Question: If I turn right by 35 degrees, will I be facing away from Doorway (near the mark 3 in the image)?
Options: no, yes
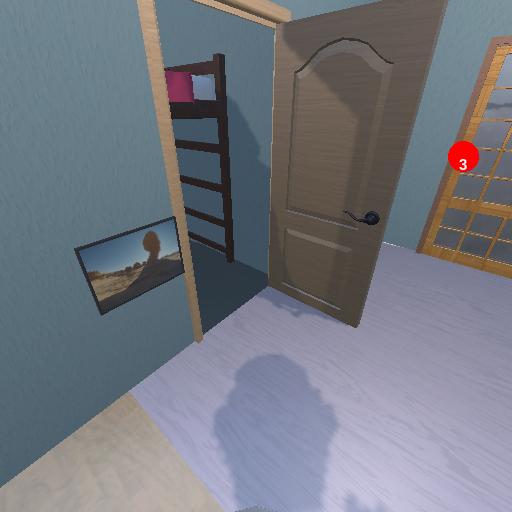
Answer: no